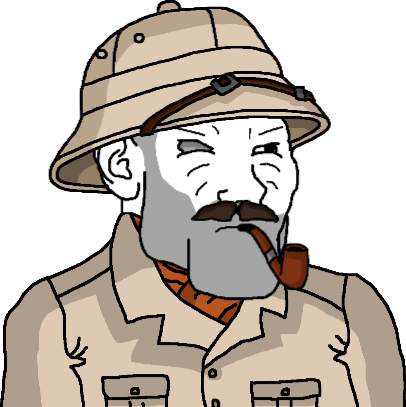
Label: 4_Yes_Chad